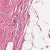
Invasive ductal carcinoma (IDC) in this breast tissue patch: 0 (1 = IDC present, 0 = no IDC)